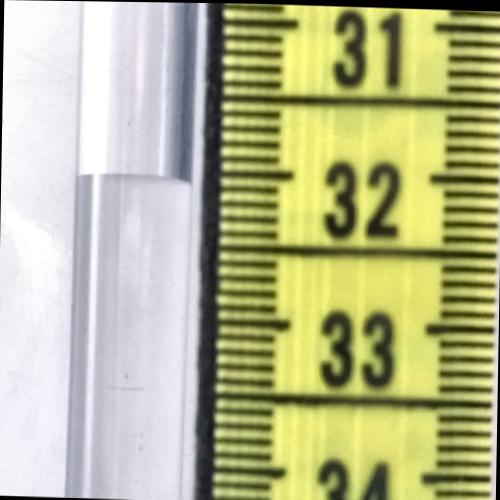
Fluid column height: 32.1 cm